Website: lowes
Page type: billing-address
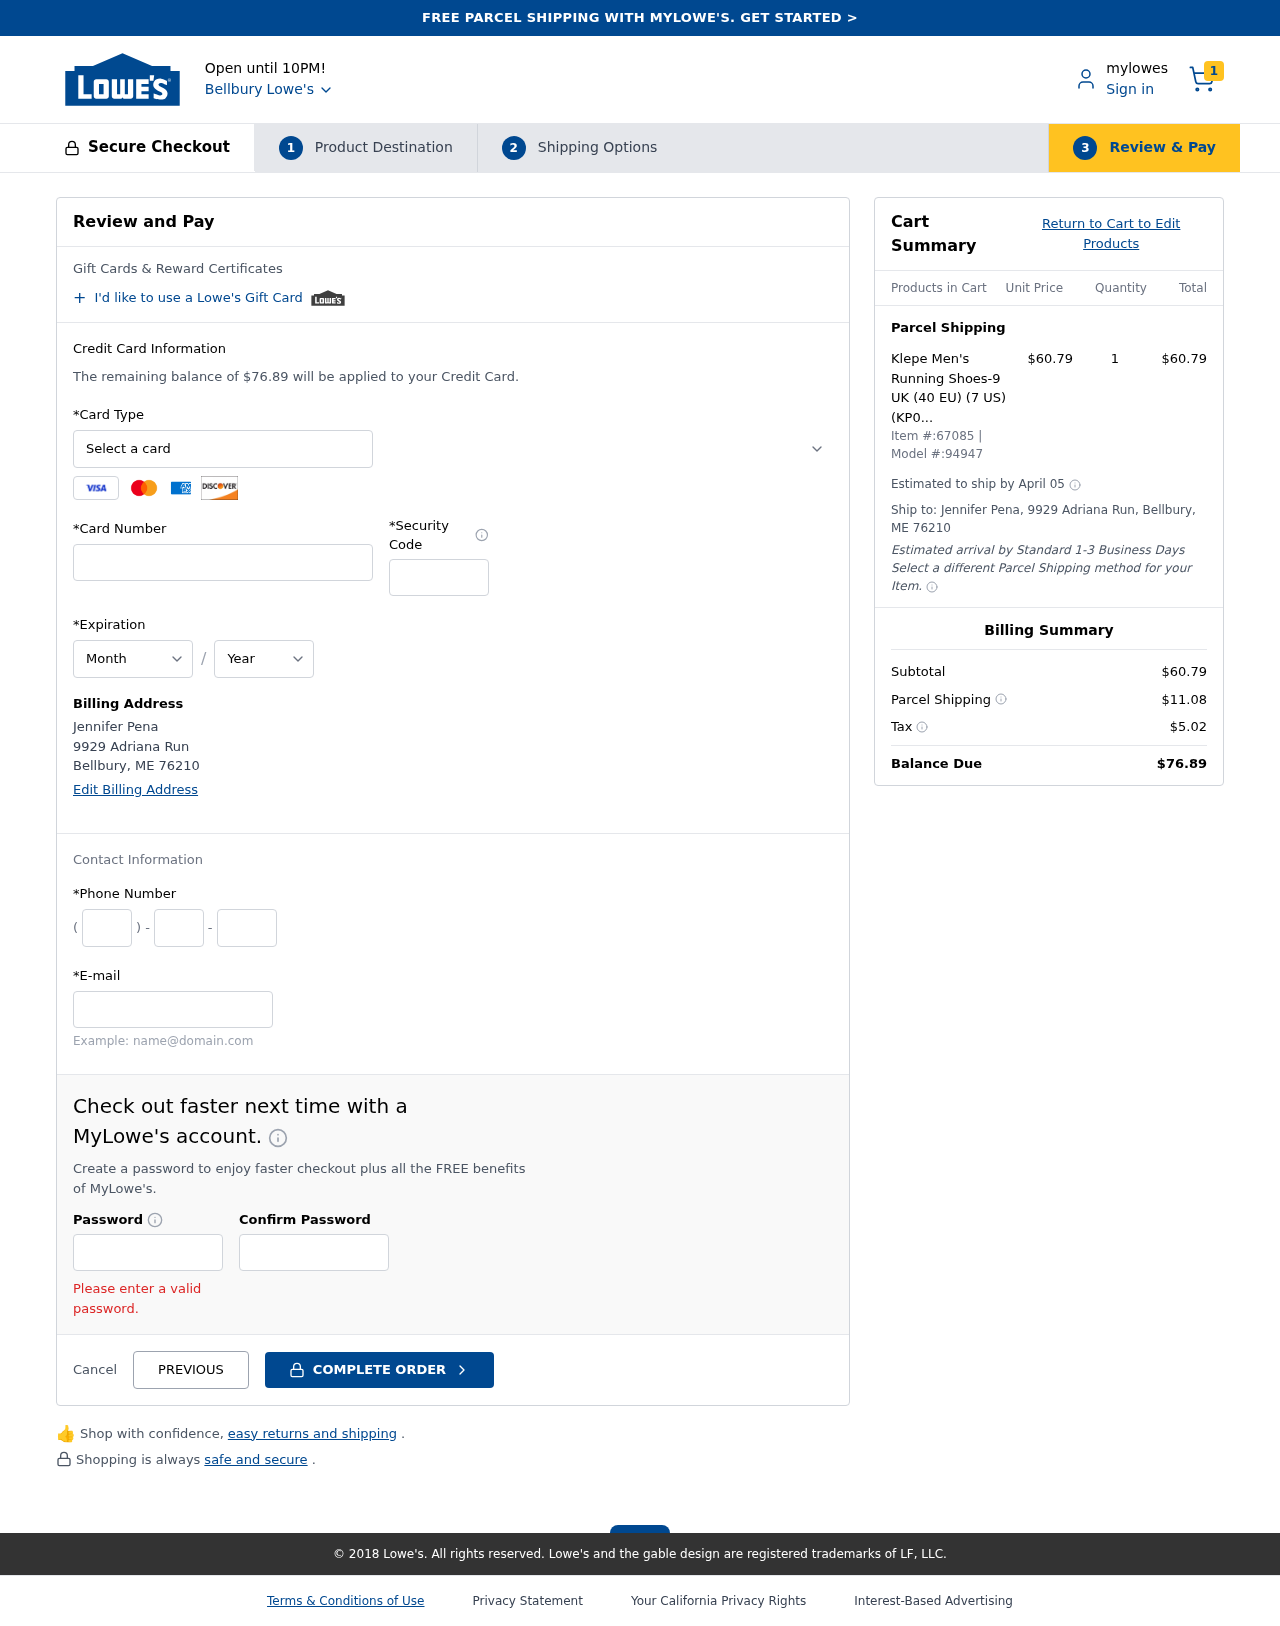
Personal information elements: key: PII_CARD_CVV
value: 5332
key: PII_CARD_EXPIRY_MONTH
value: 06
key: PII_CARD_EXPIRY_YEAR
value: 28
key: PII_CARD_NUMBER
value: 3745 6247 8580 449
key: PII_CARD_TYPE
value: American Express
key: PII_CITY
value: Bellbury
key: PII_CITY_STATE_ZIP
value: Bellbury, ME 76210
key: PII_EMAIL
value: jennifer_pena@gmail.com
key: PII_FULLNAME
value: Jennifer Pena
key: PII_PHONE_AREA
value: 872
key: PII_PHONE_PREFIX
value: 442
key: PII_PHONE_SUFFIX
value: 6533
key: PII_STREET
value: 9929 Adriana Run
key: PII_FULLNAME2
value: Jennifer Pena
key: PII_STREET2
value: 9929 Adriana Run
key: PII_CITY_STATE_ZIP2
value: Bellbury, ME 76210
Product elements: key: PRODUCT1_NAME
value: Klepe Men's Running Shoes-9 UK (40 EU) (7 US) (KP040/BLK)
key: PRODUCT1_PRICE
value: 60.79
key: PRODUCT1_QUANTITY
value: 1
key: PRODUCT_ITEM_NUMBER
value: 67085
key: PRODUCT_MODEL_NUMBER
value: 94947
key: PRODUCT1_LINE_TOTAL
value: $60.79
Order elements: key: ORDER_NUM_ITEMS
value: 1
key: ORDER_TOTAL
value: $76.89
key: ORDER_SHIPPING_DATE
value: April 05
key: ORDER_SUBTOTAL
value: $60.79
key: ORDER_SHIPPING_COST
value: $11.08
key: ORDER_TAX
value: $5.02